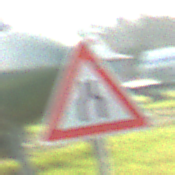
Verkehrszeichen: VerengteFahrbahn
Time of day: SunriseSunset
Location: Outdoor (Special)
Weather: Clear
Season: NotSpecified
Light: Natural